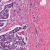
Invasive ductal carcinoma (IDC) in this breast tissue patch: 1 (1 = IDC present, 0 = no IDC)